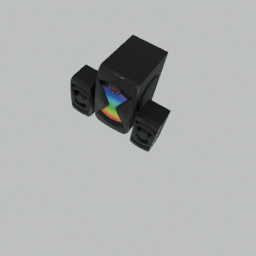
Label: electronics